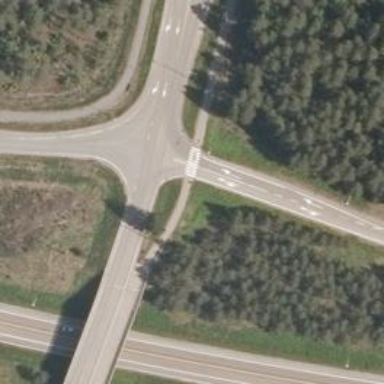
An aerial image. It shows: Trunk link highway.